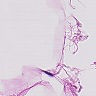
Metastatic tissue present: no